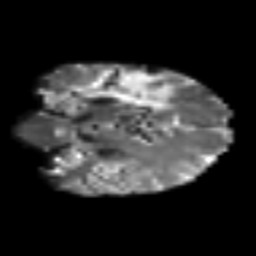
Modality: T2w
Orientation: coronal
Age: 44
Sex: female
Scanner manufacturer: siemens
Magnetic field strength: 3 T
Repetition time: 6.1 s
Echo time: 0.101 s